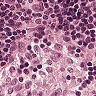
Metastatic tissue present: no